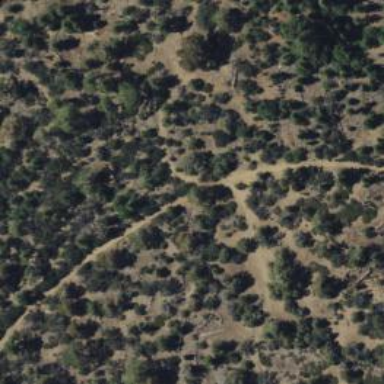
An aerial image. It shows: Path.